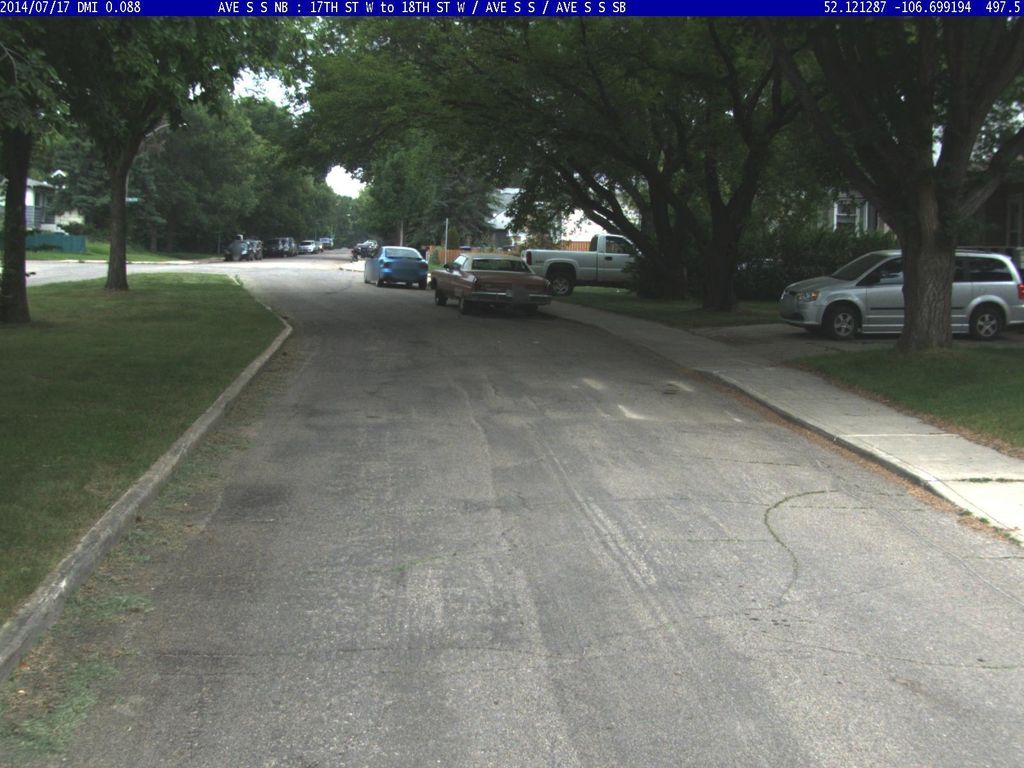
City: saskatoon